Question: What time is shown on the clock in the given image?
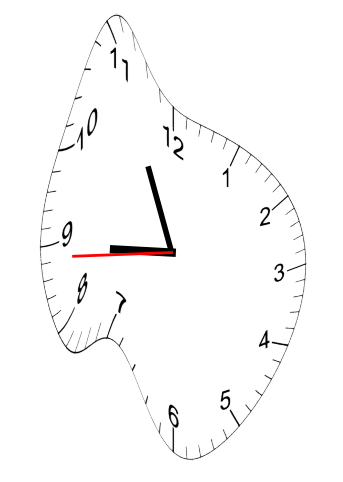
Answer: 08:55:44